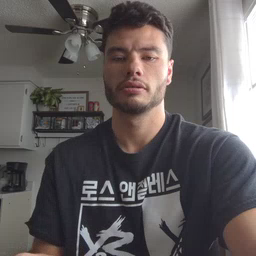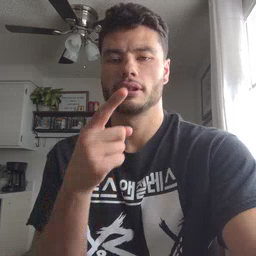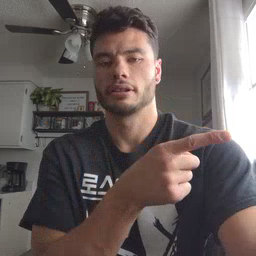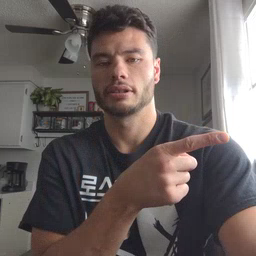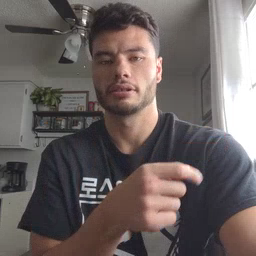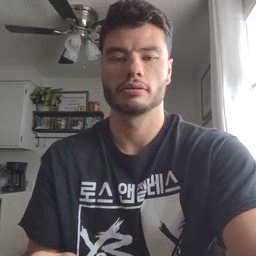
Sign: hesheit